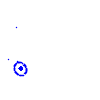
Particle: proton